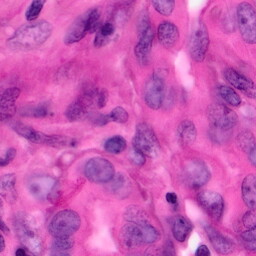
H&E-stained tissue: Pancreatic